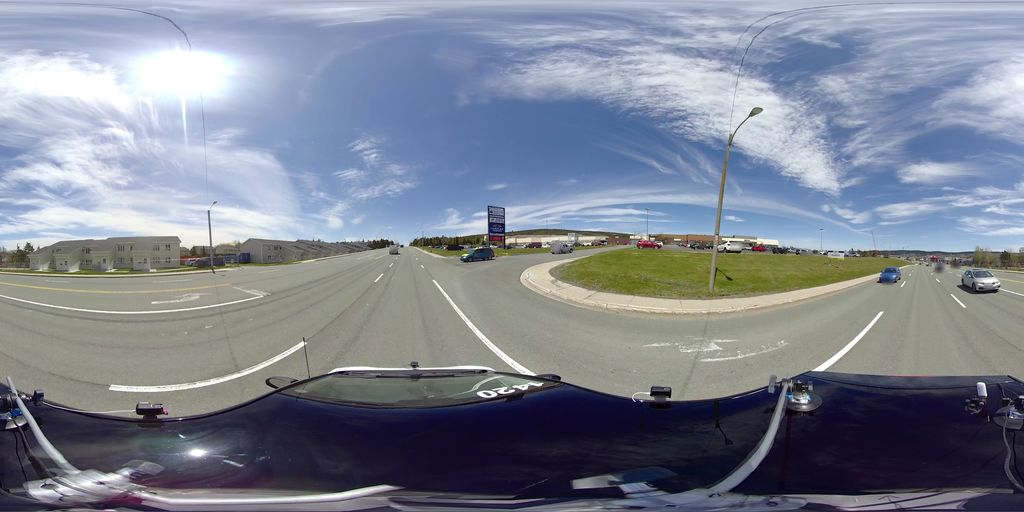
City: st_johns